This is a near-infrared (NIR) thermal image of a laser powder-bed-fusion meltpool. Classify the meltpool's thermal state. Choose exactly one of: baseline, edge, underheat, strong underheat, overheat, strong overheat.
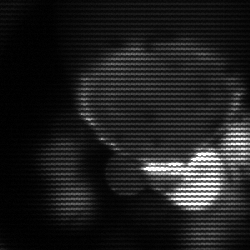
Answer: edge